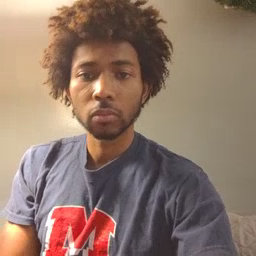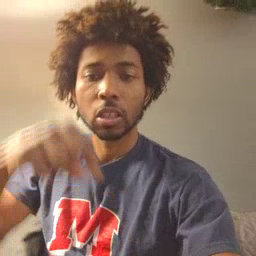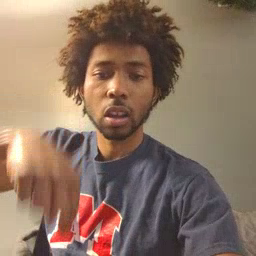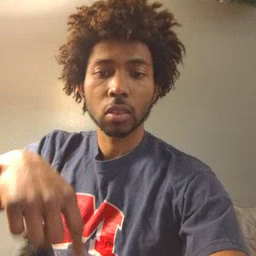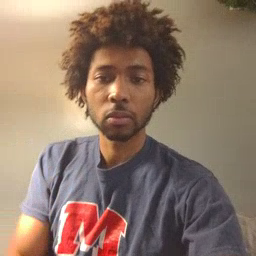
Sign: down